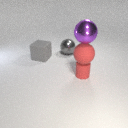
large gray metal sphere behind large gray rubber cube